Question: I'm trying to learn the 'Fragment' class. Here's 'MainActivity':
'''
package com.dslomer64.hour8appflip;
import android.app.Activity;
import android.app.FragmentTransaction;
import android.os.Bundle;
import android.view.View;
import android.widget.Button;
public class MainActivity extends Activity {
Button btnStartGarcon, btnStartWaiter;
@Override protected void onCreate(Bundle savedInstanceState) {
super.onCreate(savedInstanceState);
setContentView(R.layout.activity_main);
btnStartGarcon = (Button)findViewById(R.id.btnStartGarcon);
btnStartWaiter = (Button)findViewById(R.id.btnStartWaiter);
ableButtons(true);
}
@Override protected void onStart(){
super.onStart();
ableButtons(true);
}
@Override protected void onRestart(){
super.onRestart();
ableButtons(true);
}
@Override protected void onResume(){
super.onResume();
ableButtons(true);
}
public void showFragmentGarcon(){
FragmentGarcon fragmentGarcon = new FragmentGarcon();
FragmentTransaction ft = getFragmentManager().beginTransaction();
ft.replace(R.id.layout_container, fragmentGarcon);
ft.addToBackStack("Garcon");
ft.setTransition(FragmentTransaction.TRANSIT_FRAGMENT_FADE);
ft.commit();
}
public void showFragmentWaiter(){
FragmentWaiter fragmentWaiter = new FragmentWaiter();
FragmentTransaction ft = getFragmentManager().beginTransaction();
ft.replace(R.id.layout_container, fragmentWaiter);
ft.addToBackStack("Waiter");
ft.setTransition(FragmentTransaction.TRANSIT_FRAGMENT_FADE);
ft.commit();
}
public void onStartGarcon(View view) {
showFragmentGarcon();
ableButtons(false);
}
public void onStartWaiter(View view) {
showFragmentWaiter();
ableButtons(false);
}
private void ableButtons(boolean b){
btnStartWaiter.setEnabled(b);
btnStartGarcon.setEnabled(b);
}
}
'''
Upon launch, the screen is at left. After first button tap, it's at right, because I decided it would be best to disable the MainActivity buttons then.

But when I tap the 'back' icon enough times to exhause the 'backStack', no matter what I do (see the very redundant 'ableButtons(true)' in 'onStart', 'onRestart' 'onResume'), the buttons are still disabled.
What to do?
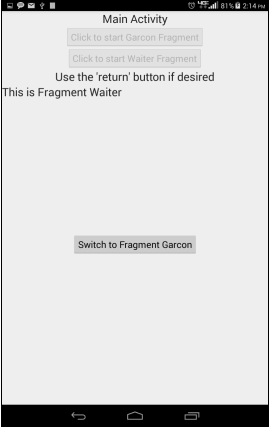
Answer: Figured it out (it has nothing to do with the Android life cycle):
'''
FragmentManager fm = getFragmentManager();
'''
...
'''
@Override
public void onBackPressed() {
super.onBackPressed();
if( fm.getBackStackEntryCount() == 0){
ableButtons(true);
}
}
'''
And use 'fm' in 'showFragmentGarcon' and the other 'showFrag...':
'''
public void showFragmentGarcon(){
FragmentGarcon fragmentGarcon = new FragmentGarcon();
FragmentTransaction ft = fm.beginTransaction();
// ^^
'''